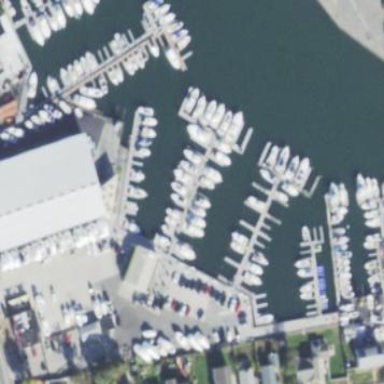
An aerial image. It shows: Marina on leisure land.